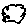
Label: cloud